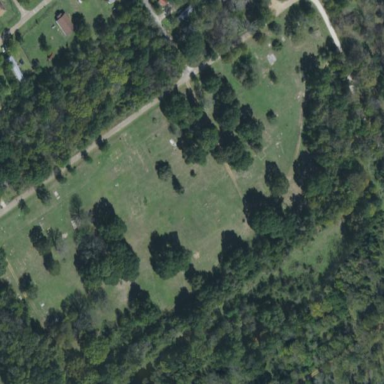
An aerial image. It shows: Cemetery.